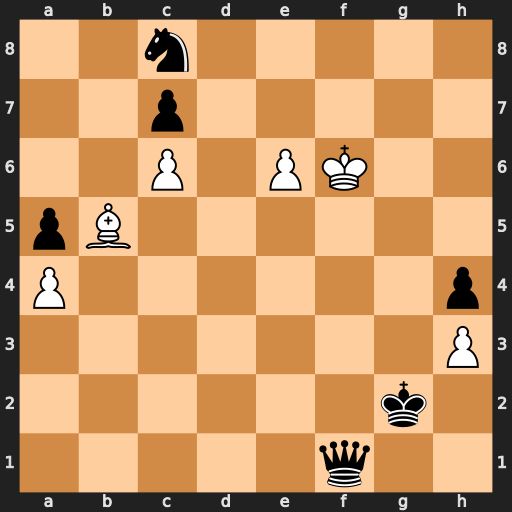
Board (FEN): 2n5/2p5/2P1PK2/pB6/P6p/7P/6k1/5q2
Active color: w
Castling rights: -
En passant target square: -
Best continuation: Bxf1+ Kxf1 Kg5 Ne7 Kxh4